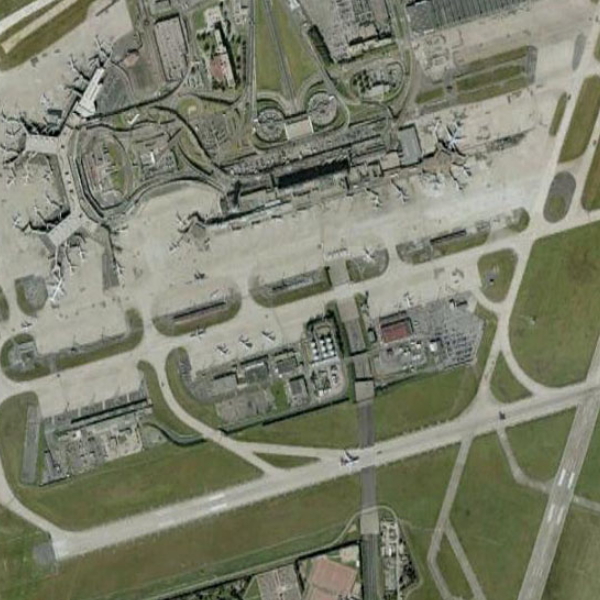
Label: Airport